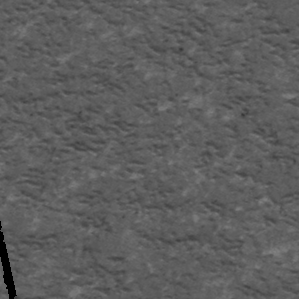
Label: frost